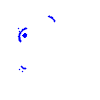
Particle: electron